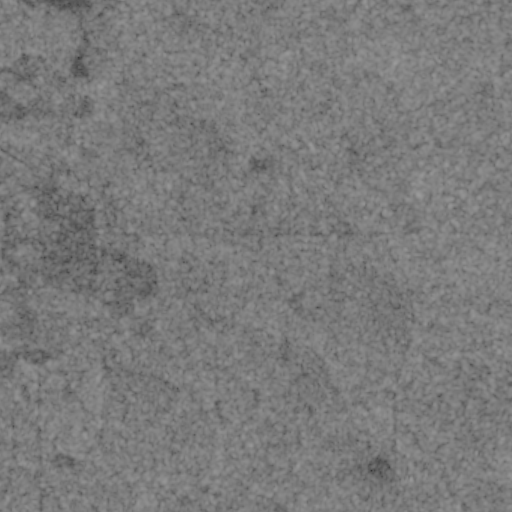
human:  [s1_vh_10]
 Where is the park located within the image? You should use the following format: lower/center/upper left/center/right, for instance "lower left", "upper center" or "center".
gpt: The park is located in the lower left of the image.
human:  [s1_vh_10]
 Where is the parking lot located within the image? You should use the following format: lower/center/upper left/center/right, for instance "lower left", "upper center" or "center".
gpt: There is no parking lot in the image.

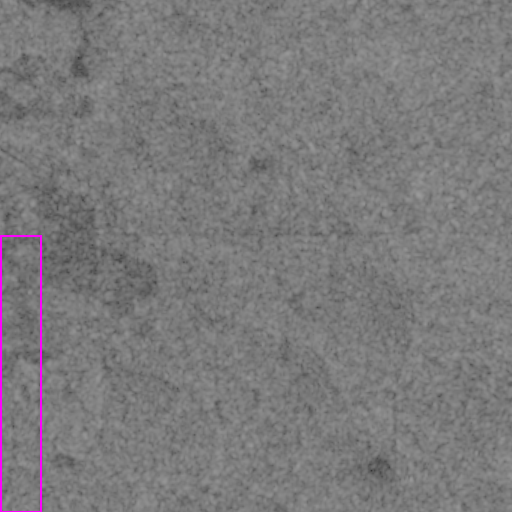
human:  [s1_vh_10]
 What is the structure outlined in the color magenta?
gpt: The structure outlined in magenta is a park.
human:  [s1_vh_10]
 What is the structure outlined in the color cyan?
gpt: There is no cyan outline.